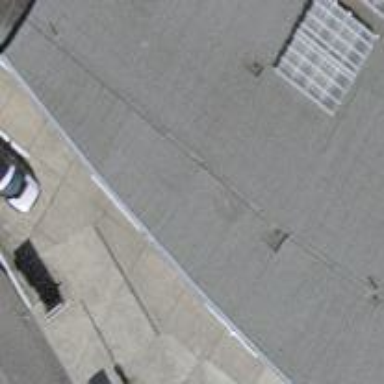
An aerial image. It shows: View of roof of building.